The image is the raw acceleration waveform (amplitude versus time) of a rotating-machine vibration signal. Based on the visible evidence, which rotor condition applies: normal, misalignment, unbalance, looseness?
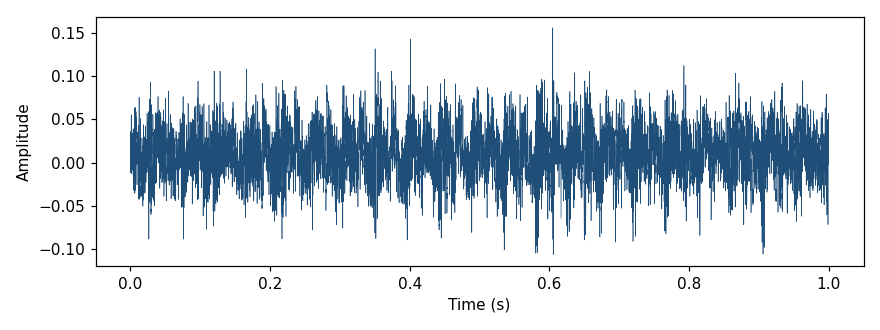
Answer: looseness